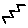
Label: zigzag